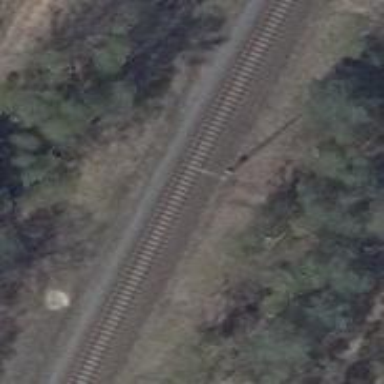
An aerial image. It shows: Milestone along the railway track with catenary mast.